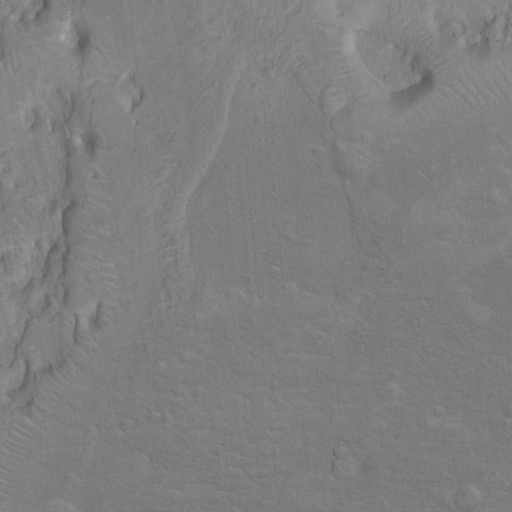
Objects detected: cone